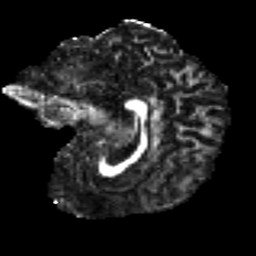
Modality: FA
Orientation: sagittal
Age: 30
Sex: male
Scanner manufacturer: ge
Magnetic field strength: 3 T
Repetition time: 7.8 s
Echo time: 0.0609 s